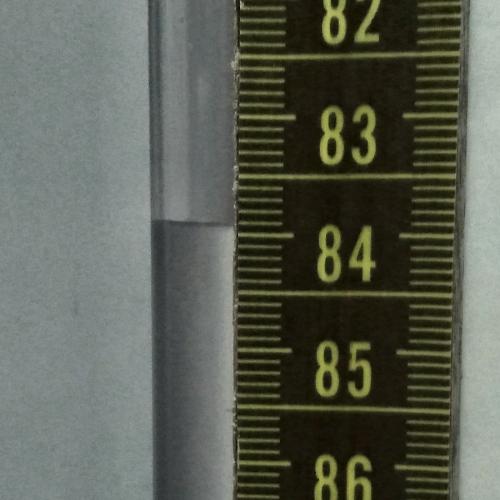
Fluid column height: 83.9 cm